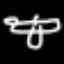
Label: airplane